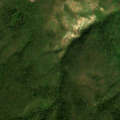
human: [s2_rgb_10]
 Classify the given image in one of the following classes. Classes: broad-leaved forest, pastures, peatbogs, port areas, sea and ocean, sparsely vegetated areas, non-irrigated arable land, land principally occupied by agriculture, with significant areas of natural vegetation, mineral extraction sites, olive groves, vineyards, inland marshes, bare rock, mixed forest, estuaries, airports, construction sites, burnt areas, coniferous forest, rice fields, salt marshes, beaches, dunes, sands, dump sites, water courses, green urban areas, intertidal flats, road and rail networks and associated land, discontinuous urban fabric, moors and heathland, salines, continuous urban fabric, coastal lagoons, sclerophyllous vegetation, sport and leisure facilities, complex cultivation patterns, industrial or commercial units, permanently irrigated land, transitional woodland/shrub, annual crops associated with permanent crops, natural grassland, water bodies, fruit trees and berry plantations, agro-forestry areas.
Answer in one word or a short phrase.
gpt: broad-leaved forest, transitional woodland/shrub